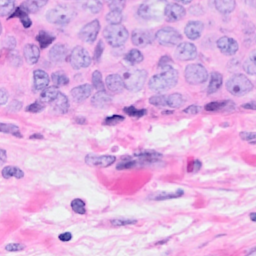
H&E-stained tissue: Breast